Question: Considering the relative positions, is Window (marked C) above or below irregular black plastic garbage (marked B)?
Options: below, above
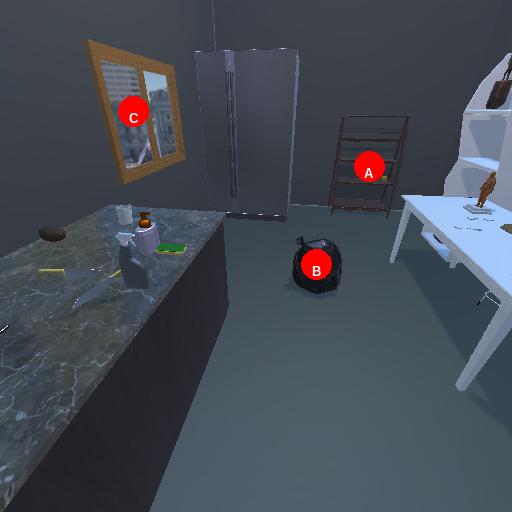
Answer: below